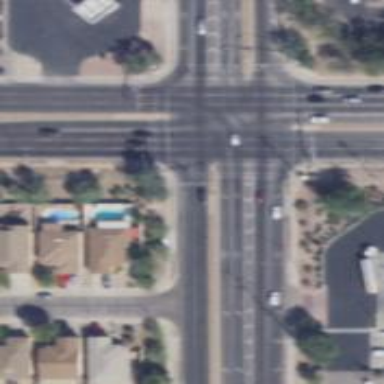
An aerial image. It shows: Marked road crossing.